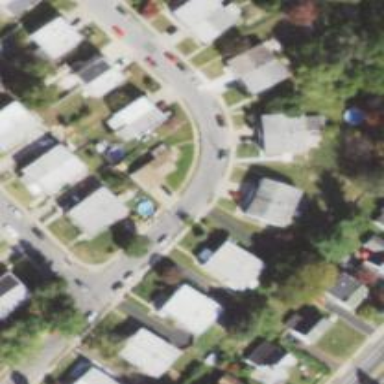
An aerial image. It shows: Residential road.